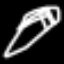
Label: pencil